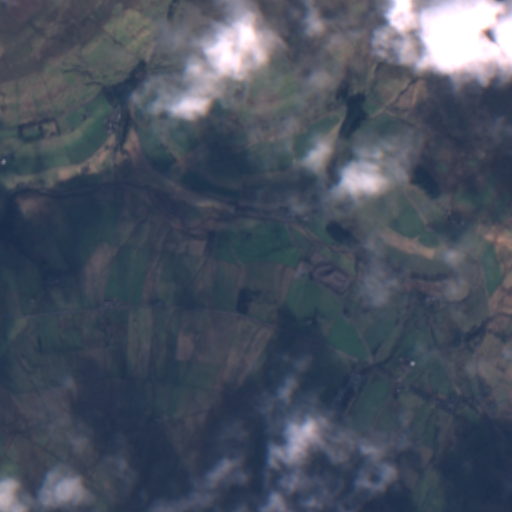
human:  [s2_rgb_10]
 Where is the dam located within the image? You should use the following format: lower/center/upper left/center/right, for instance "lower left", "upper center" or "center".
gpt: The dam is located in the lower center of the image.
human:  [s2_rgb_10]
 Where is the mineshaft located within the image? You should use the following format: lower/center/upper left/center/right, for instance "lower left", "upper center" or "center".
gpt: The mineshaft is located in the center right of the image.
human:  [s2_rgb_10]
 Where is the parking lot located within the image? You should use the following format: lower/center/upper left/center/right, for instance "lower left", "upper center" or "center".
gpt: The parking lot is located in the lower right of the image.
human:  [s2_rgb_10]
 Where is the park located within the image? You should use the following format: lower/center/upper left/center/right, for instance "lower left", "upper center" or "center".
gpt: There is no park in the image.